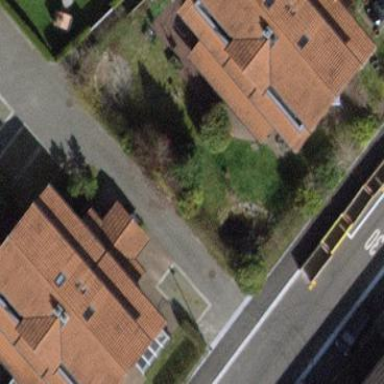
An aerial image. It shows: Terrace-style building with gabled roof.